Question: Well, i am new in this flash thing and in the learning stage. on the stage are four buttons. they will behave like map. now what i want to do is, that i want to use xml. when i click on button, it should display some text, like title, description, address etc below the map and the these details should come from an external xml file. i am pretty confused over here. can anybody suggest what i should do?
Thanks in advance....

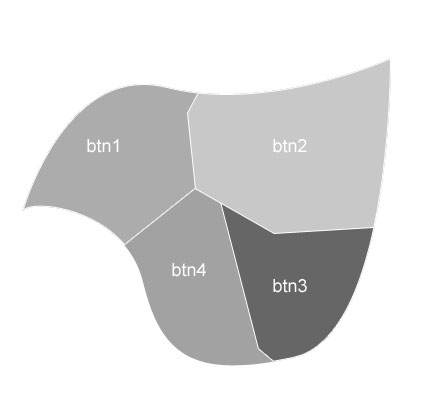
Answer: First you need to create a class for the single map peace which will has all parameters (like title, description, address etc) in the link #2 you can read about creating classes in as3. After you will need to create xml file and describe there every peace of your map, this xml should be consistent with your class. So if you have class:
'''
public class MapElement{
// ------- Properties -------
private var title: String;
private var description: String;
private var address : String;
// other code
}
'''
you xml should be something like this:
'''
<mapelement>
<title>el1</title>
<description>some description 1</description>
<address>first eddress</address >
</mapelement>
<mapelement>
<title>el2</title>
<description>some description 2</description>
<address >second address</address >
</mapelement>
'''
So later it will be easy for you to create mapelements objects in flash for every mapelement node of your xml file. You also can add x and y coordinates so you will know where to put this map elements on the stage.
So later you will need to create on click event listeners for this elements, the best will be to add them into the MapElement class, so every time you create MapElement it already has event listener and you don't need to worry about it later. So this will be onClick event, which will display parameters of this map element.
I will put some links which should help you with more technical details.
Some helpful links:
1. load xml into flash
2. basic oop in as3
3. event listeners